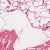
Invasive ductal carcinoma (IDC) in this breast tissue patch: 0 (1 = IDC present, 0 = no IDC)